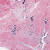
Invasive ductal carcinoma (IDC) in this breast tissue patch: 1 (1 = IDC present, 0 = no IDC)